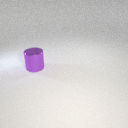
large purple metal cylinder